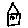
Label: house